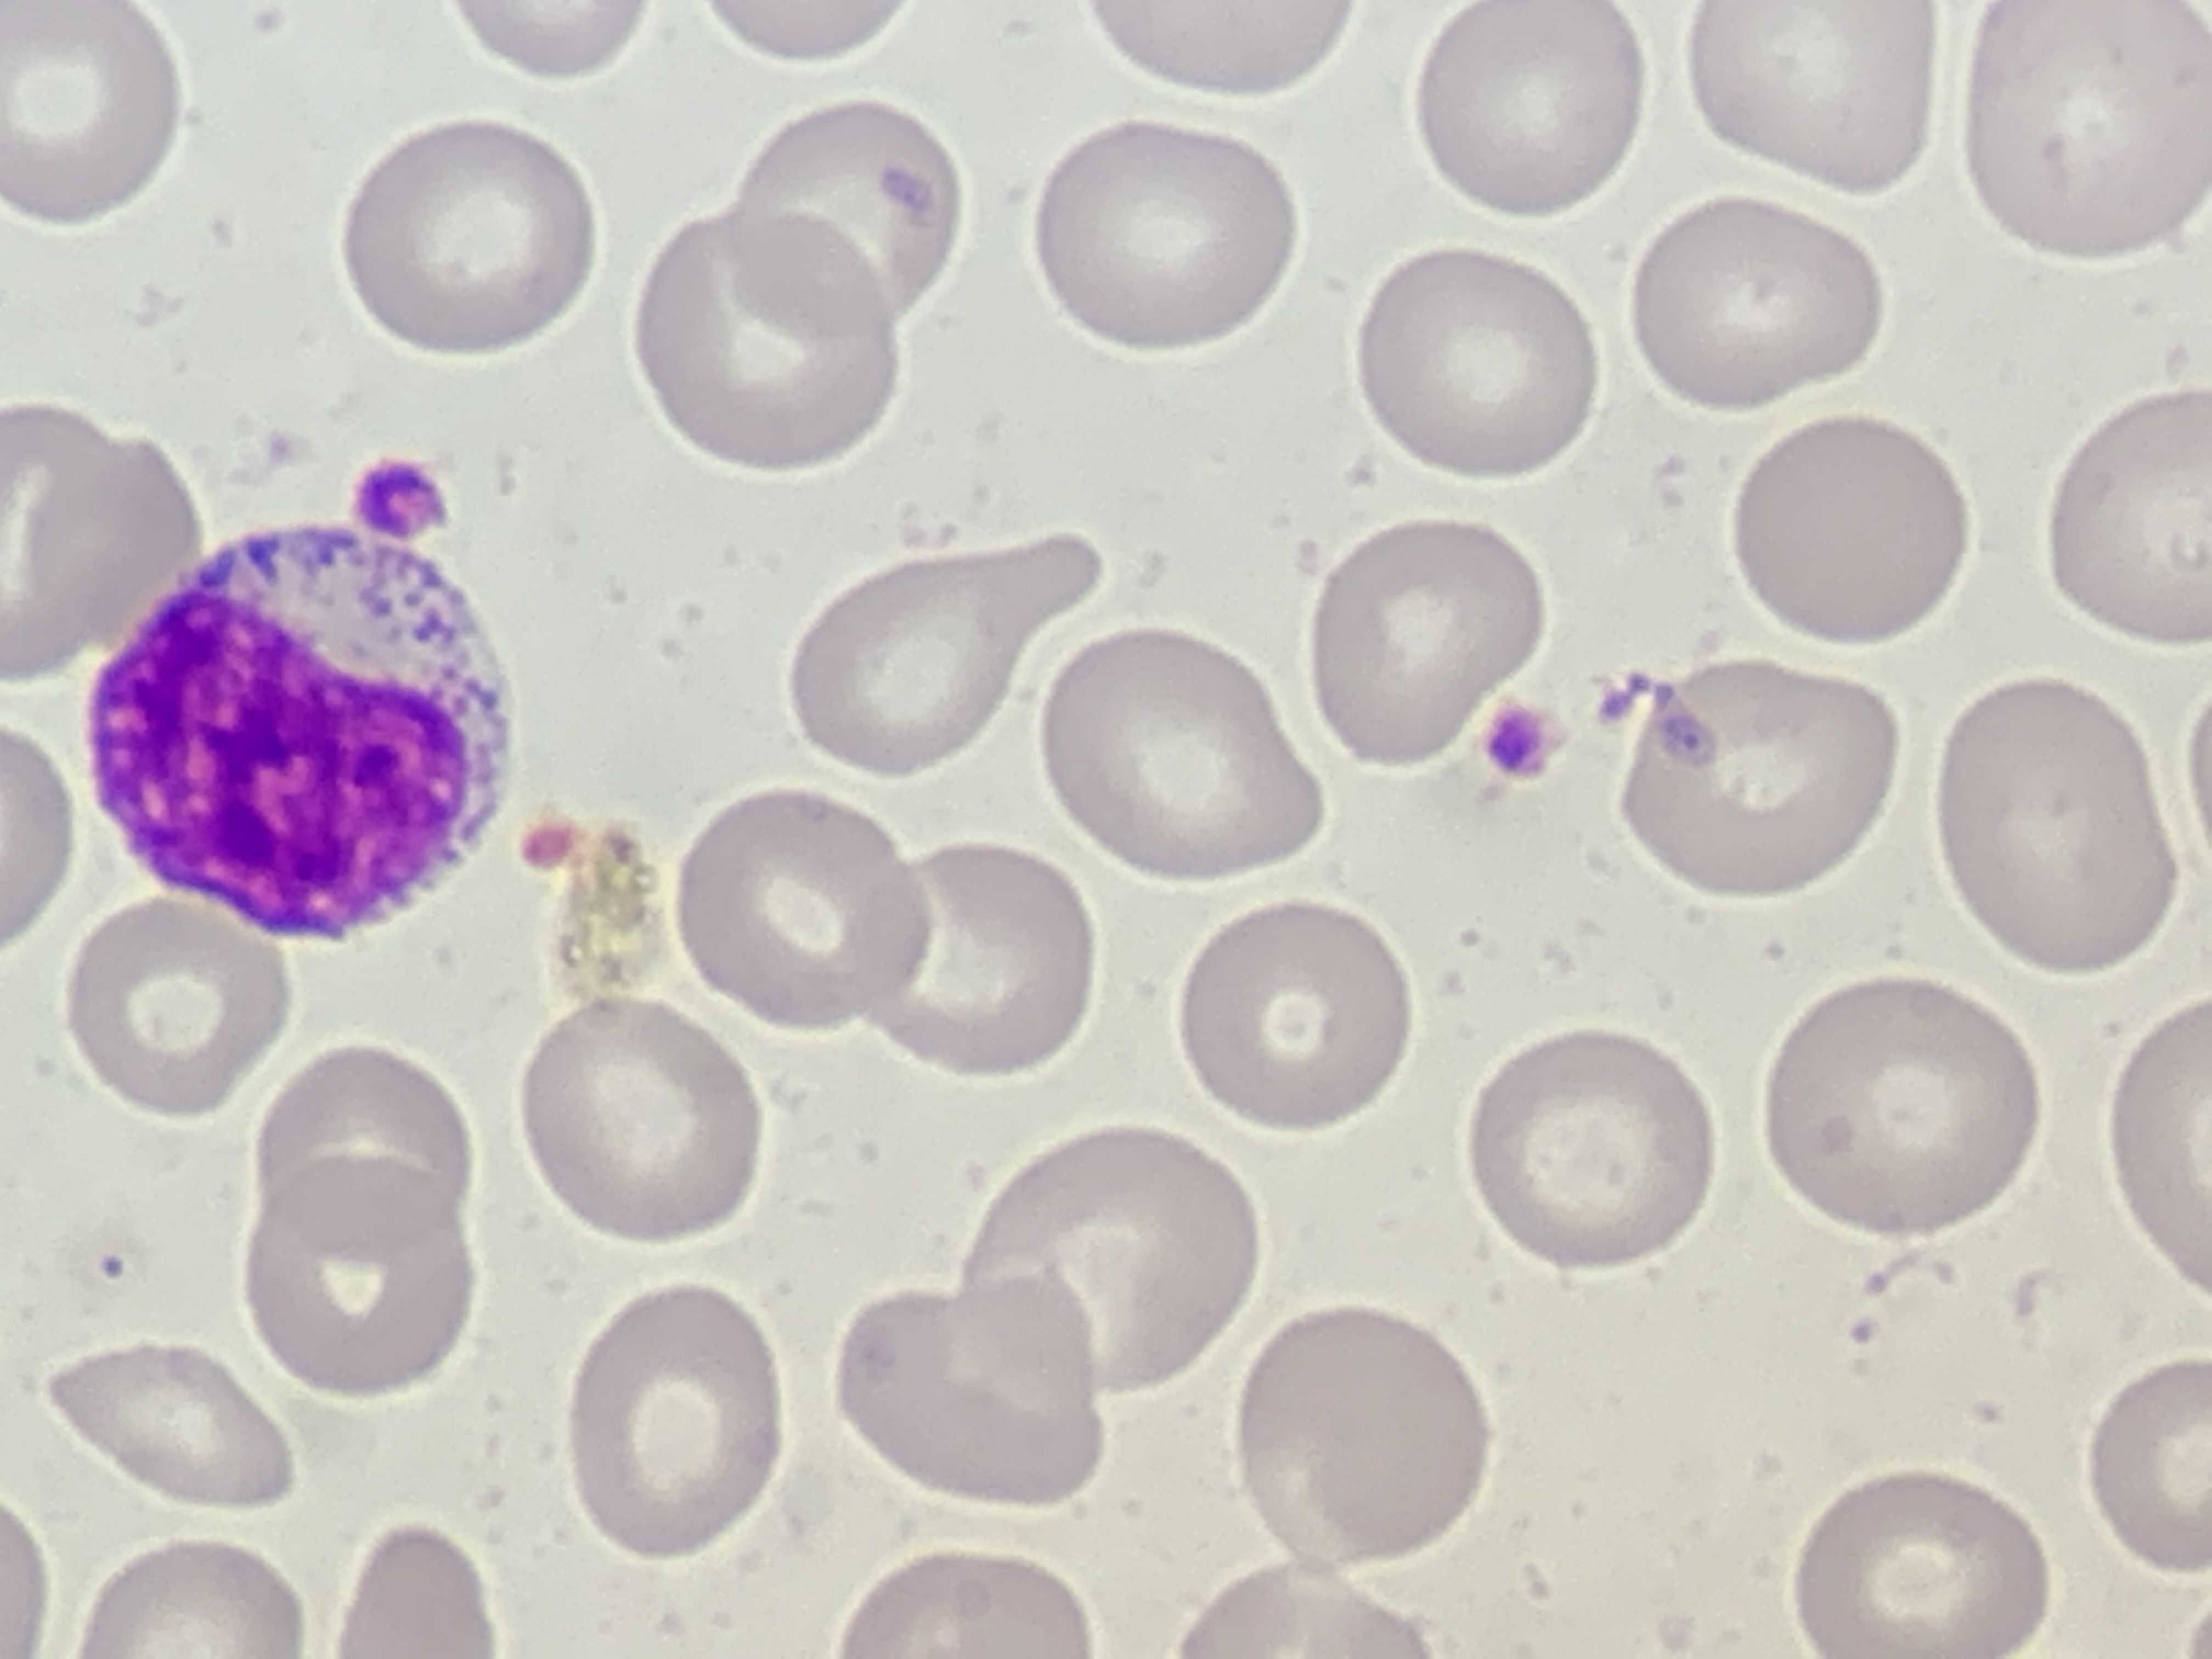
Cell type: MYELOCYTE